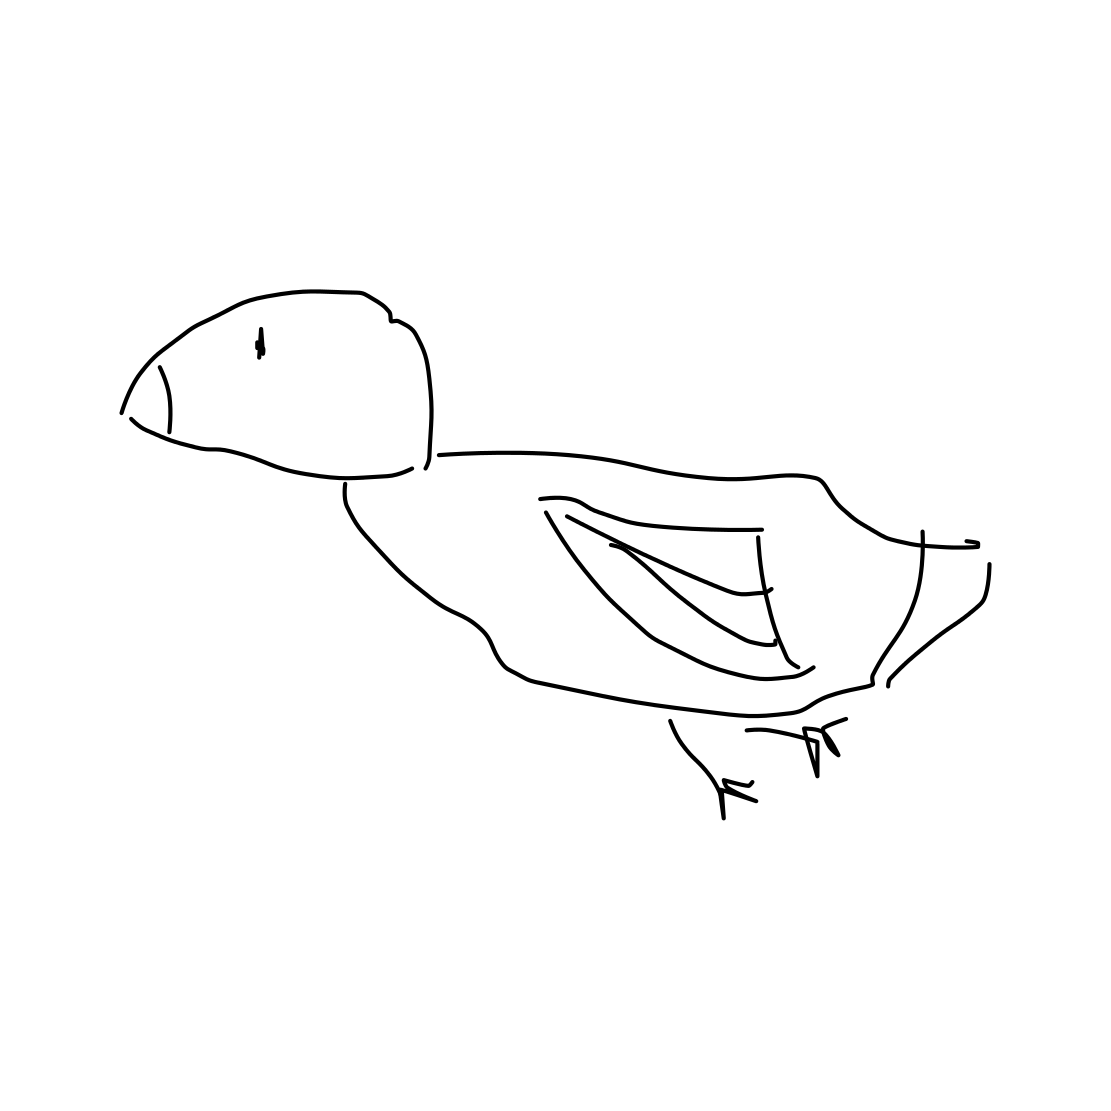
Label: flying bird